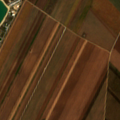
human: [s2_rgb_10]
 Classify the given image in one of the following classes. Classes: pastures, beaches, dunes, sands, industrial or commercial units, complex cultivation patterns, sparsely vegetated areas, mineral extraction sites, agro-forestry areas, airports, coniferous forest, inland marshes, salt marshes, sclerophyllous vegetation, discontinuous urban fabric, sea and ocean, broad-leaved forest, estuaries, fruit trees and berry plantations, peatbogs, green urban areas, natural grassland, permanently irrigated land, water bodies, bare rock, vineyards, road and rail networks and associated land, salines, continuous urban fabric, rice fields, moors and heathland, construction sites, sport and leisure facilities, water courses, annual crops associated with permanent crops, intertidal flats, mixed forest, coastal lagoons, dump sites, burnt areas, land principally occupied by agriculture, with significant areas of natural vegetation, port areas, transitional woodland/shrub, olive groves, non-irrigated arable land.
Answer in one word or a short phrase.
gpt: mineral extraction sites, non-irrigated arable land